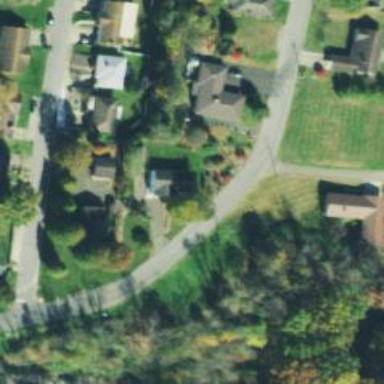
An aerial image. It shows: Residential road.